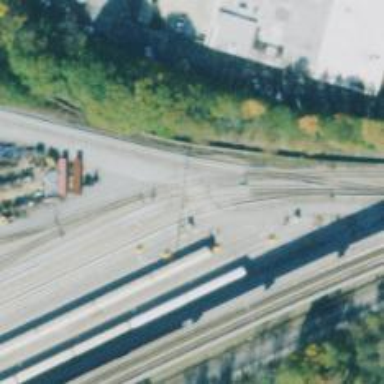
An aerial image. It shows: Yard area with electrified rail tracks.